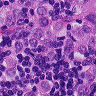
Metastatic tissue present: yes